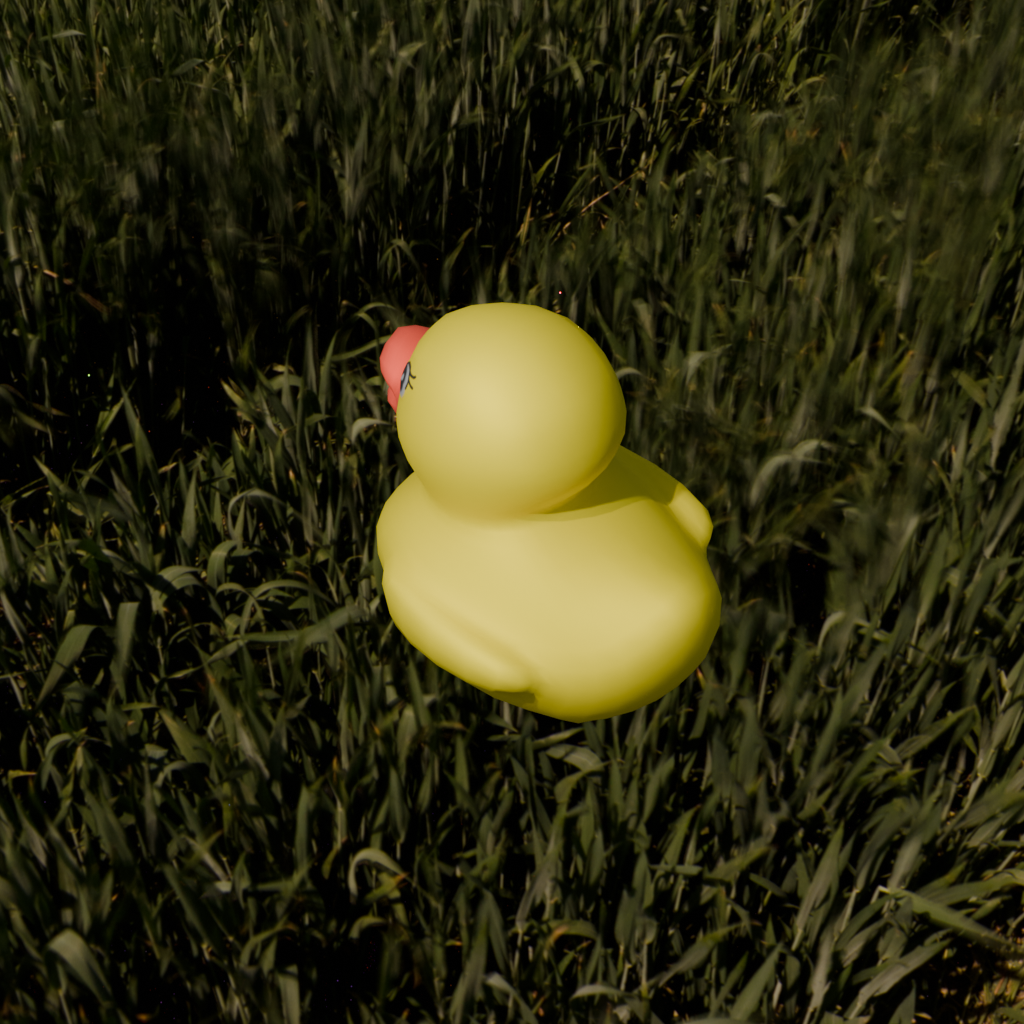
an image of a yellow rubber duck seen from <back_left> in a lush green field under a sunny sky with clouds.